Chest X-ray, AP view. Patient: 53 years old, sex M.
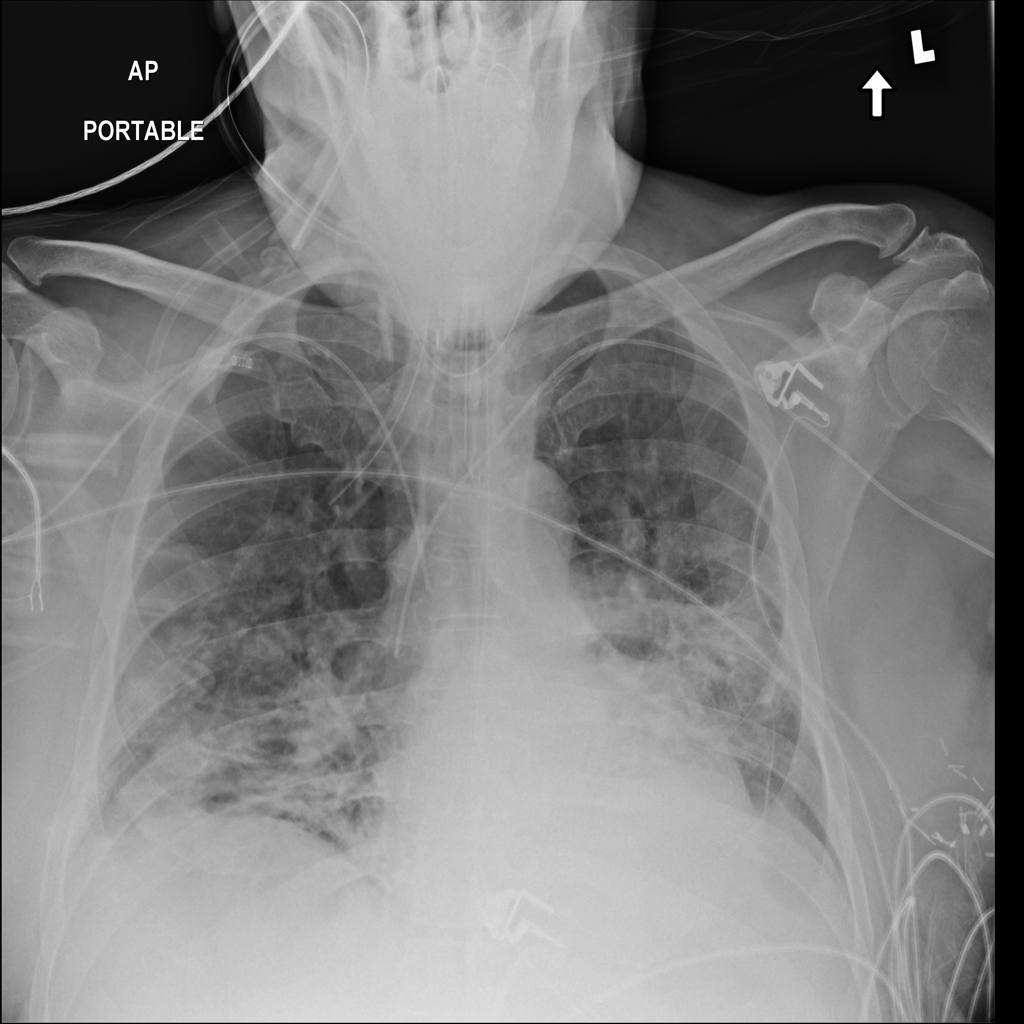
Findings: Effusion, Infiltration